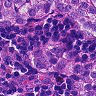
Metastatic tissue present: yes